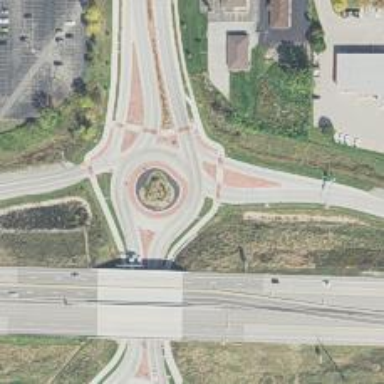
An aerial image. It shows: Primary highway intersecting roundabout.